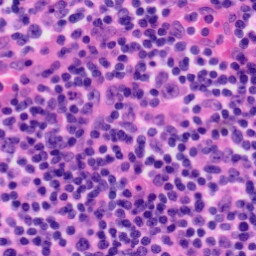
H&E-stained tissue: Tonsil